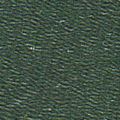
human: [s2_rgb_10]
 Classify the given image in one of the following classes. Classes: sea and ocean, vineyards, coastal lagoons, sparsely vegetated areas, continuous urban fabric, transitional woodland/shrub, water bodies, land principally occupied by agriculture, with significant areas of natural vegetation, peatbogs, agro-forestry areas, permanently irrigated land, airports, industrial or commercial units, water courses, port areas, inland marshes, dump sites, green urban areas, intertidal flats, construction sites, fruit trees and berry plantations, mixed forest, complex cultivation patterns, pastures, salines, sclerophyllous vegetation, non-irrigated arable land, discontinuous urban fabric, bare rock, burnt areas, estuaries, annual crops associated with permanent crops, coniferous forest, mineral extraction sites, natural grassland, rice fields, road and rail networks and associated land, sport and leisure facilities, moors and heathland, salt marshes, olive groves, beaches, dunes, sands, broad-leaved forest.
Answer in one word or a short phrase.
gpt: sea and ocean